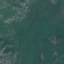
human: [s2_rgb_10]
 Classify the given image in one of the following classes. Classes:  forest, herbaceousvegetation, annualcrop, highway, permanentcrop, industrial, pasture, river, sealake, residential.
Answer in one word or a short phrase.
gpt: Pasture